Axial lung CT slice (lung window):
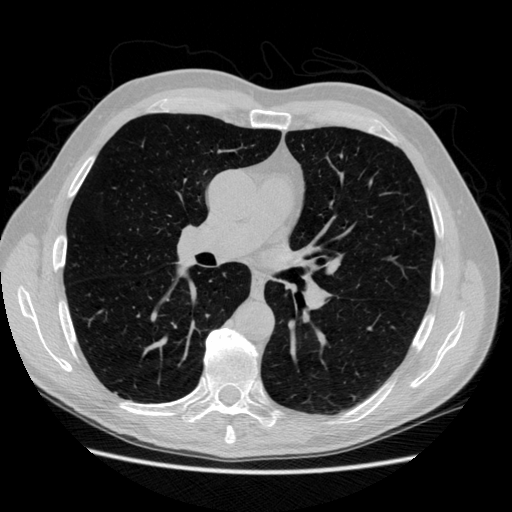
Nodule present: no